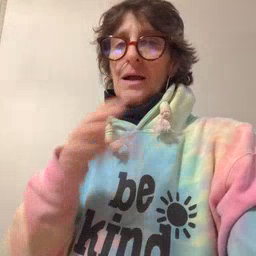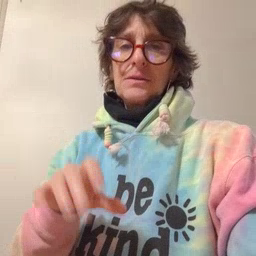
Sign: hot